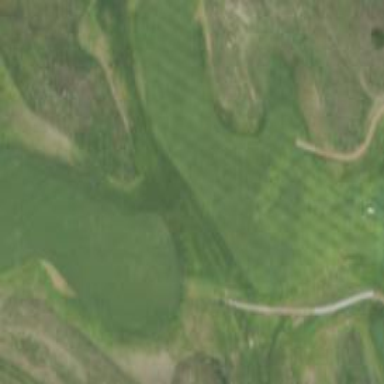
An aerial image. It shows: View of golf hole.